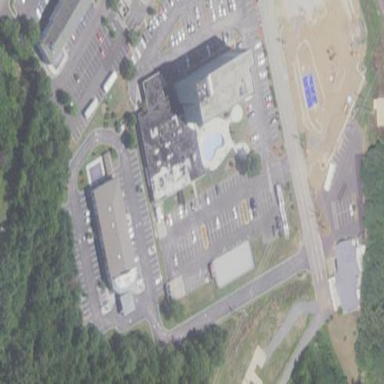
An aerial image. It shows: Hotel building.